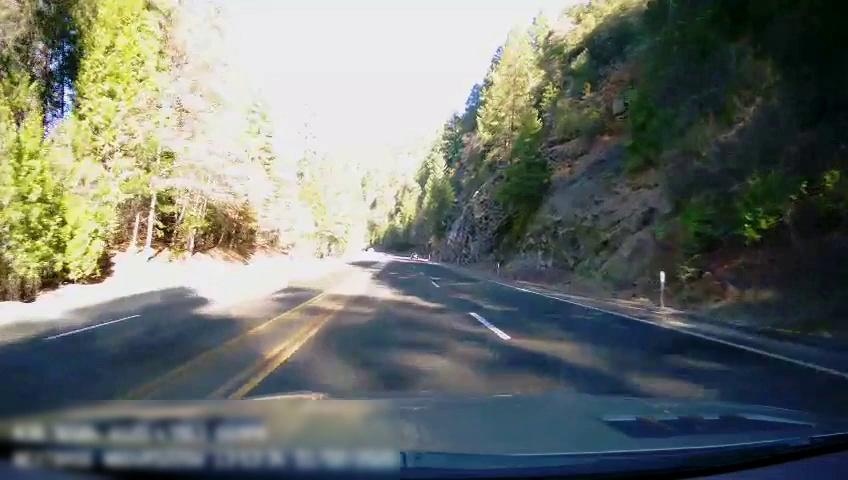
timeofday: Day
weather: Sunny
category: Drivable Space
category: Lanes | Current Lane
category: Lanes | Alternate Lane
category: Lanes | Current Lane
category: Lanes | Alternate Lane
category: Lanes | Opposite Lane
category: Lanes | Opposite Lane
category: Lanes | Opposite Lane